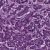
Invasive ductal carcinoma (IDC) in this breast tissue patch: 0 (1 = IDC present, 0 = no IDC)